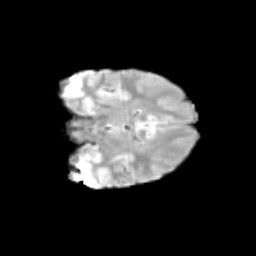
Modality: T2w
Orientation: coronal
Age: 11
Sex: male
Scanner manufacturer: siemens
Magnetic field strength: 3 T
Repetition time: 3.8 s
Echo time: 0.07 s